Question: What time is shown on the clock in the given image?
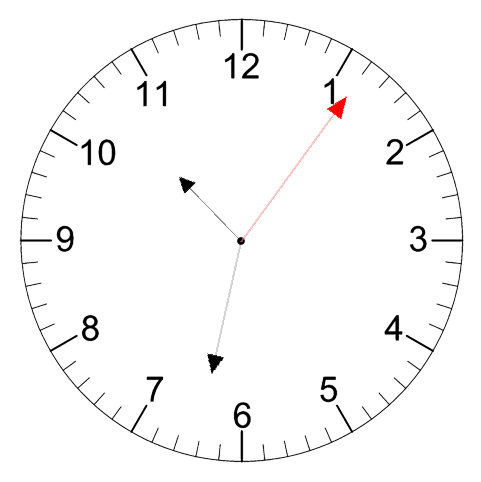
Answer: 10:32:06